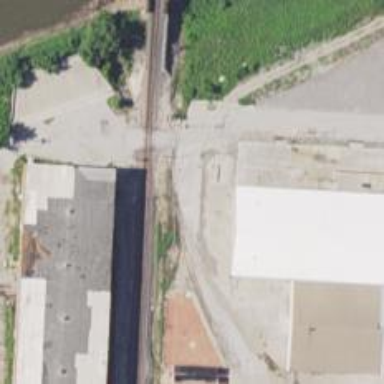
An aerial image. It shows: Abandoned railway.